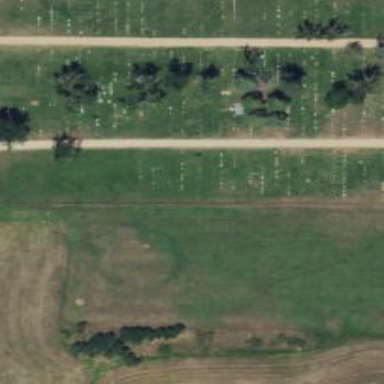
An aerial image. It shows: Historic tomb with tombstone.